Question: I am looking for what's wrong in this custom double linkedlist homework assignment. It is not finished because I haven't sorted out the errors. I went through this code line by line with my tutor and he says it's correct, yet it displays errors.
We've tried viewing the whitespace, changing public to private + vice versa, adding/removing semicolons throughout the code, checking the text encoding. I don't need help with the actual linkedlist itself, just why I'm getting all these errors.
We must use nested class and must all be in one file The errors I am getting vary from 0 - 40 in number.

'''
#pragma once
#include <initializer_list>
#include <iostream>
#include <cstdlib>
//#include "Node.h"
//#include "Iterator.h"
template <typename T>
class DoublyLinkedList <T>
{
public:
class Node
{
private:
T data;
Node *next;
Node *prev;
public:
Node(const T & d, Node * p = nullptr, Node * n = nullptr) : data(d), next(n), prev(p) {}
};
Node *head;
Node *tail;
class Iterator
{
private:
Node *current;
bool reversed;
public:
Iterator(Node * n = head, bool rev = false) : current(n), reversed(rev) {}
Iterator& operator--()
{
if (reversed)
current = current->next;
else
current = current->prev;
return *this;
}
Iterator& operator++()
{
if (reversed)
{
current = current->prev;
}
else
{
current = current->next;
}
return *this;
}
const T& operator *() const
{
return *current;
}
bool operator!=(const Iterator& other) const
{
return (this->current != other->current);
}
bool operator==(const Iterator& other) const
{
return (this->current == other->current);
}
Iterator begin()
{
current = head;
}
Iterator end()
{
current = tail;
}
Iterator rbegin()
{
current = tail;
}
Iterator rend()
{
current = head;
}
};
DoublyLinkedList():head(nullptr), tail(nullptr)
{
}
//
DoublyLinkedList(const DoublyLinkedList& other)
{
for (auto x : other)
push_back(x);
}
//
DoublyLinkedList(initializer_list<T> & list)
{
}
size_t size() const noexcept
{
for (size_t length = 0, iterator iter = iterator::begin(); iter != nullptr; ++iter, ++length) { return length; }
}
void push_back(const T& value)
{
Node * newLast = new Node(value, nullptr, tail);
tail = newLast;
}
void erase(Iterator iter)
{
delete * iter;
}
void remove(const T& val)
{
Iterator iter = Iterator::begin();
while (*iter != nullptr)
{
if (*iter == val)
delete *iter;
else
++iter;
}
}
//
void insert(Iterator iter, const T& value)
{
}
};
'''
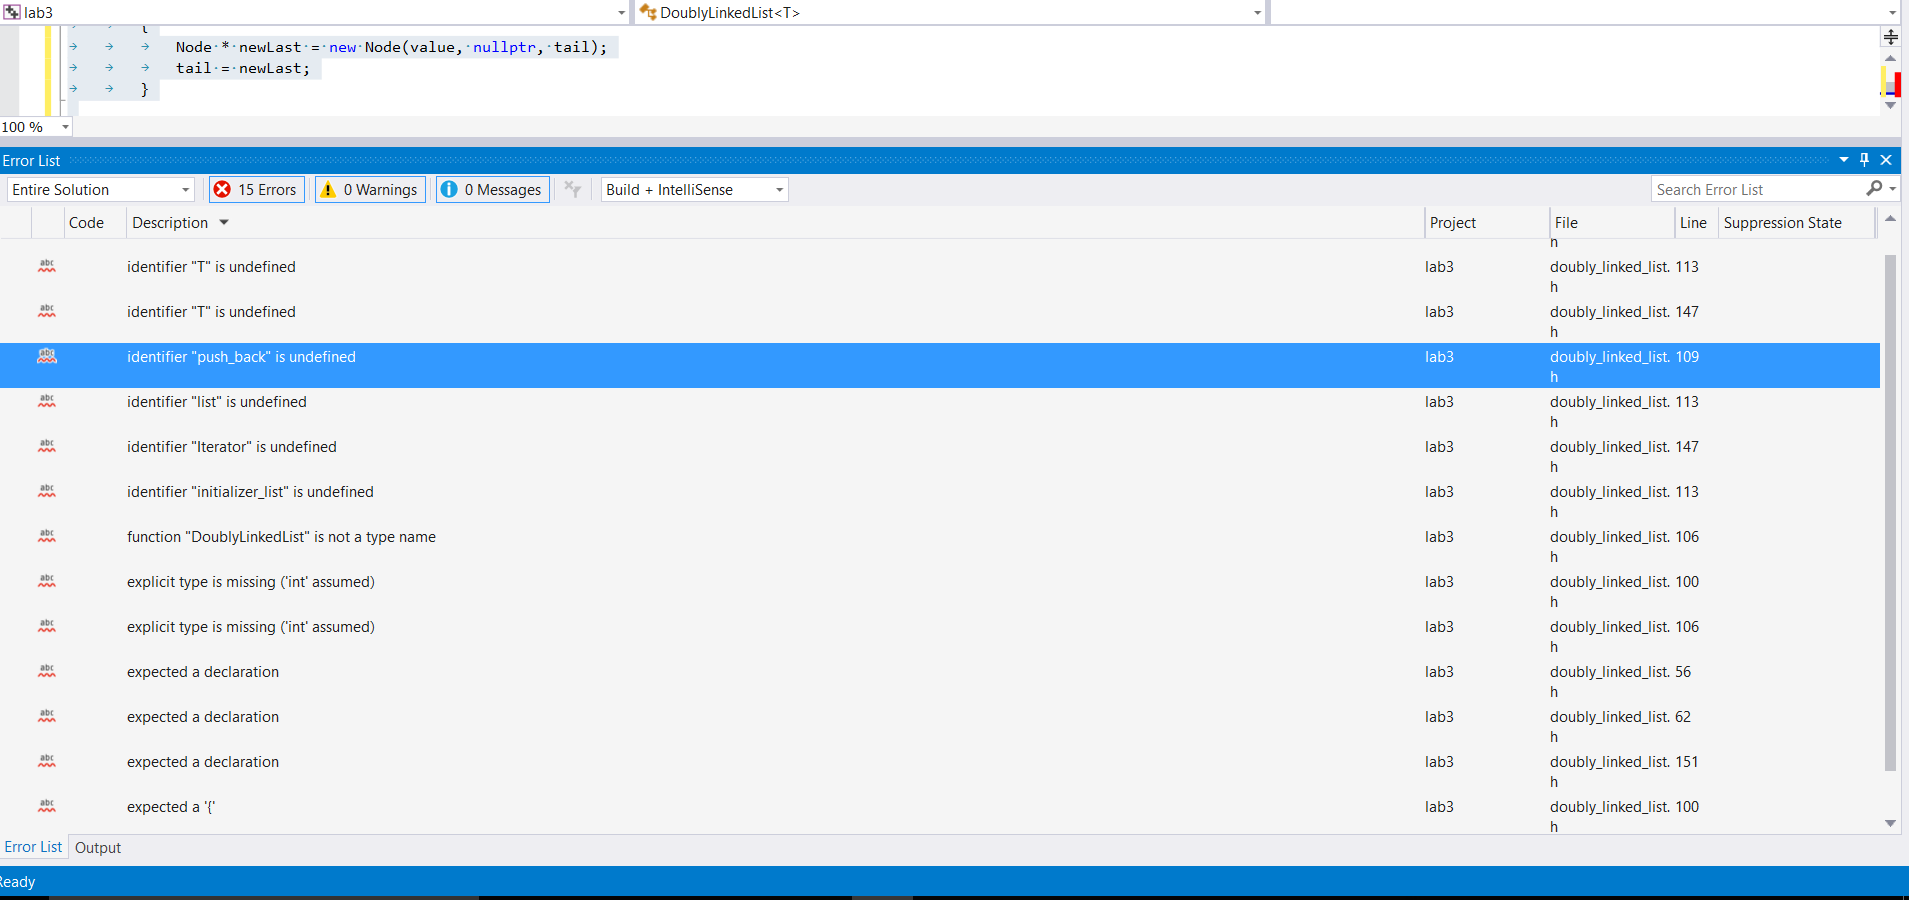
Answer: How about removing '<T>' at the end of 'class DoublyLinkedList <T>' ?